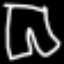
Label: pants